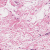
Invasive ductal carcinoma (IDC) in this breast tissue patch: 0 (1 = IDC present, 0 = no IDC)